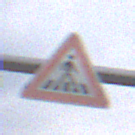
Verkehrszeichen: FussgaengerueberwegLinks
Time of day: Midday
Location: Outdoor (RoadRail)
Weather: PartlyCloudy
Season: NotSpecified
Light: Natural